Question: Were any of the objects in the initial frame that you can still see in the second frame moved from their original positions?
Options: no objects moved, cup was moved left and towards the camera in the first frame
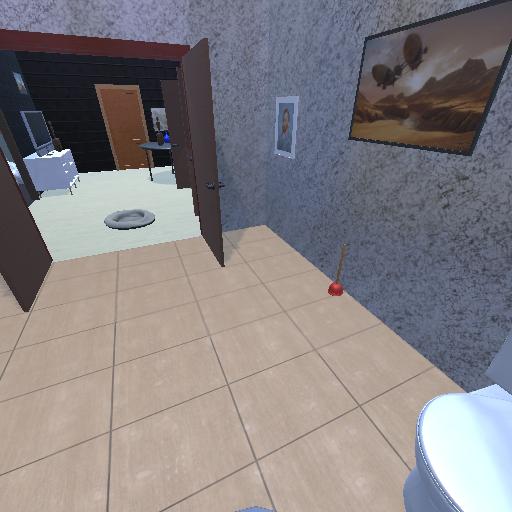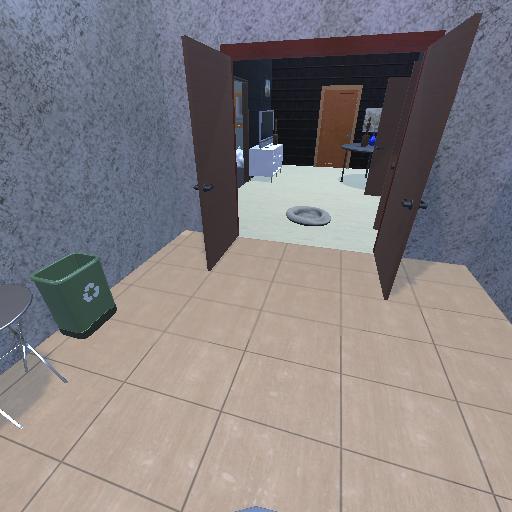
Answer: no objects moved